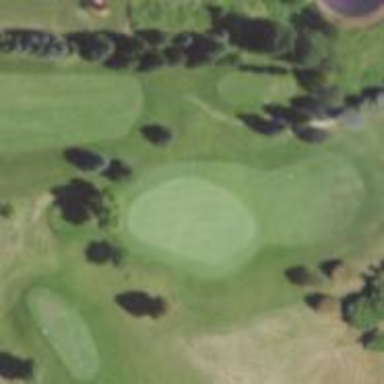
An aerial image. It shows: View of golf hole.